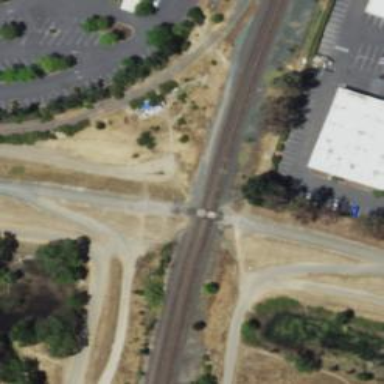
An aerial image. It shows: Railway crossing.